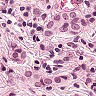
Metastatic tissue present: yes